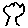
Label: tree